Question: I recently noticed that when viewing YouTube videos in Chrome, it inserts a fancy looking audio icon into the tab when the video is playing. However the icon is not part of the actual page title, but instead appears to the right of the page title, like this:

Notice how the actual page title is truncated due to the tab length and fades out on the right hand side.
How is this accomplished? Is there an HTML or JavaScript property that can insert this icon there? What other icons, if any, can be used?
---
Note, I realize this is not cross-browser property since it doesn't work for FireFox. I'm wondering only about Chrome/Chromium.
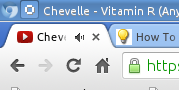
Answer: Chrome added the icon to any tab making sound. The idea is that when an Ad or music begins randomly playing, it needs to be easy to find and kill.
There is no HTML, JS, etc. that adds the icons. Anything that creates sound will place the sound icon on the tab in chrome -- while the tab is making sound.
The only similar icon I know of is the Chrome Cast icon, but that requires the Chrome Cast extension.